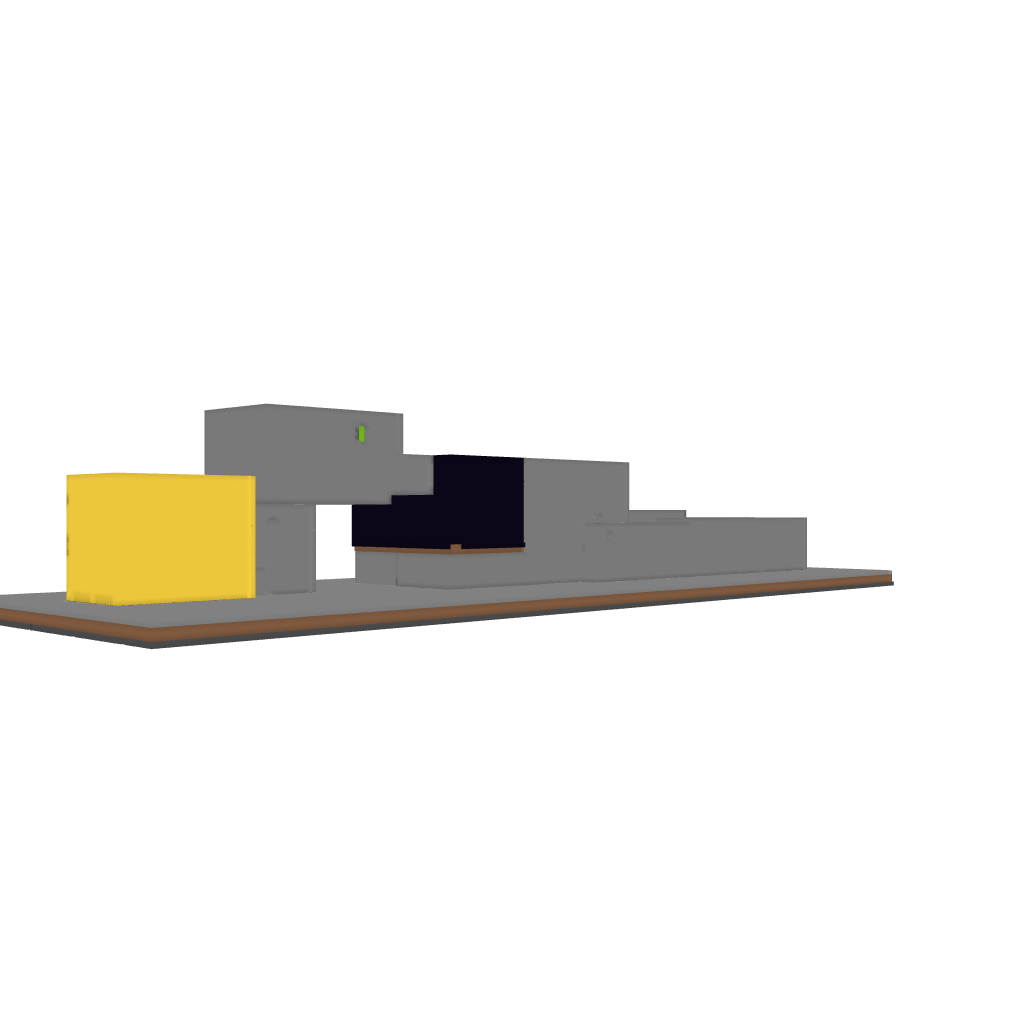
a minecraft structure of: Complex Puzzle!